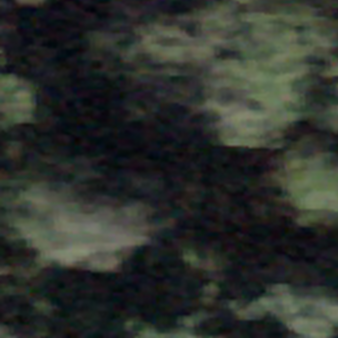
Label: other